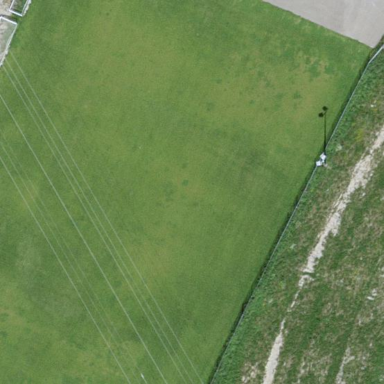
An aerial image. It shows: Soccer pitch for outdoor sports and leisure activities.